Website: bh-photo
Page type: customer-info-address
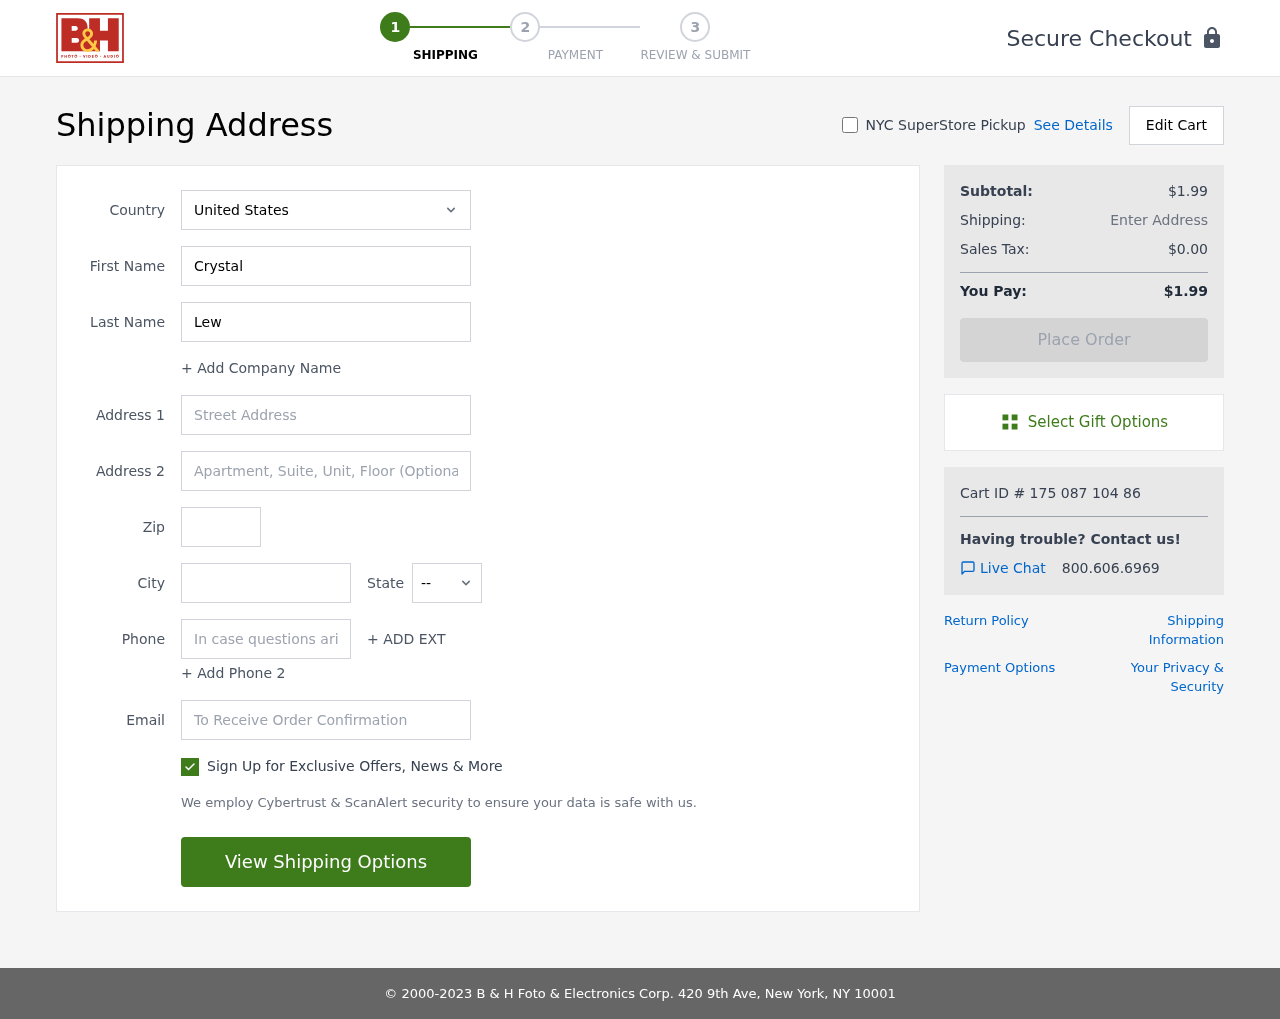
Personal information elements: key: PII_CITY
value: Cruzhaven
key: PII_COUNTRY
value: United States
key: PII_EMAIL
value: crystal_lewis@gmail.com
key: PII_FIRSTNAME
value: Crystal
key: PII_LASTNAME
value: Lewis
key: PII_PHONE
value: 7334713135
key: PII_POSTCODE
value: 54068
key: PII_STATE_ABBR
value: OH
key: PII_STREET
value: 748 Justin Lock
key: PII_STREET2
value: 999 Cindy Dam Suite 727
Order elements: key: ORDER_SUBTOTAL
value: $1.99
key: ORDER_TAX
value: $0.00
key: ORDER_TOTAL
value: $1.99
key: ORDER_ID
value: Cart ID # 175 087 104 86